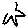
Label: star